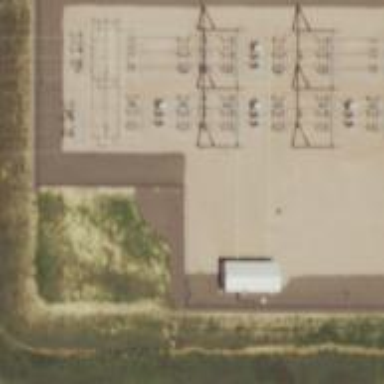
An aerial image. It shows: Power substation enclosed by fence.